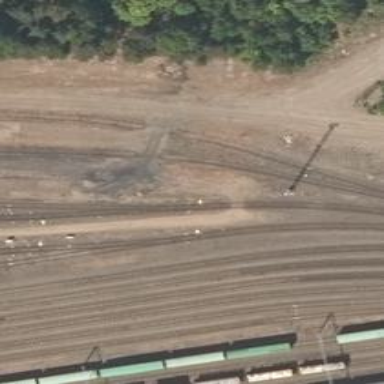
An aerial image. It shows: Railway yard.